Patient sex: M
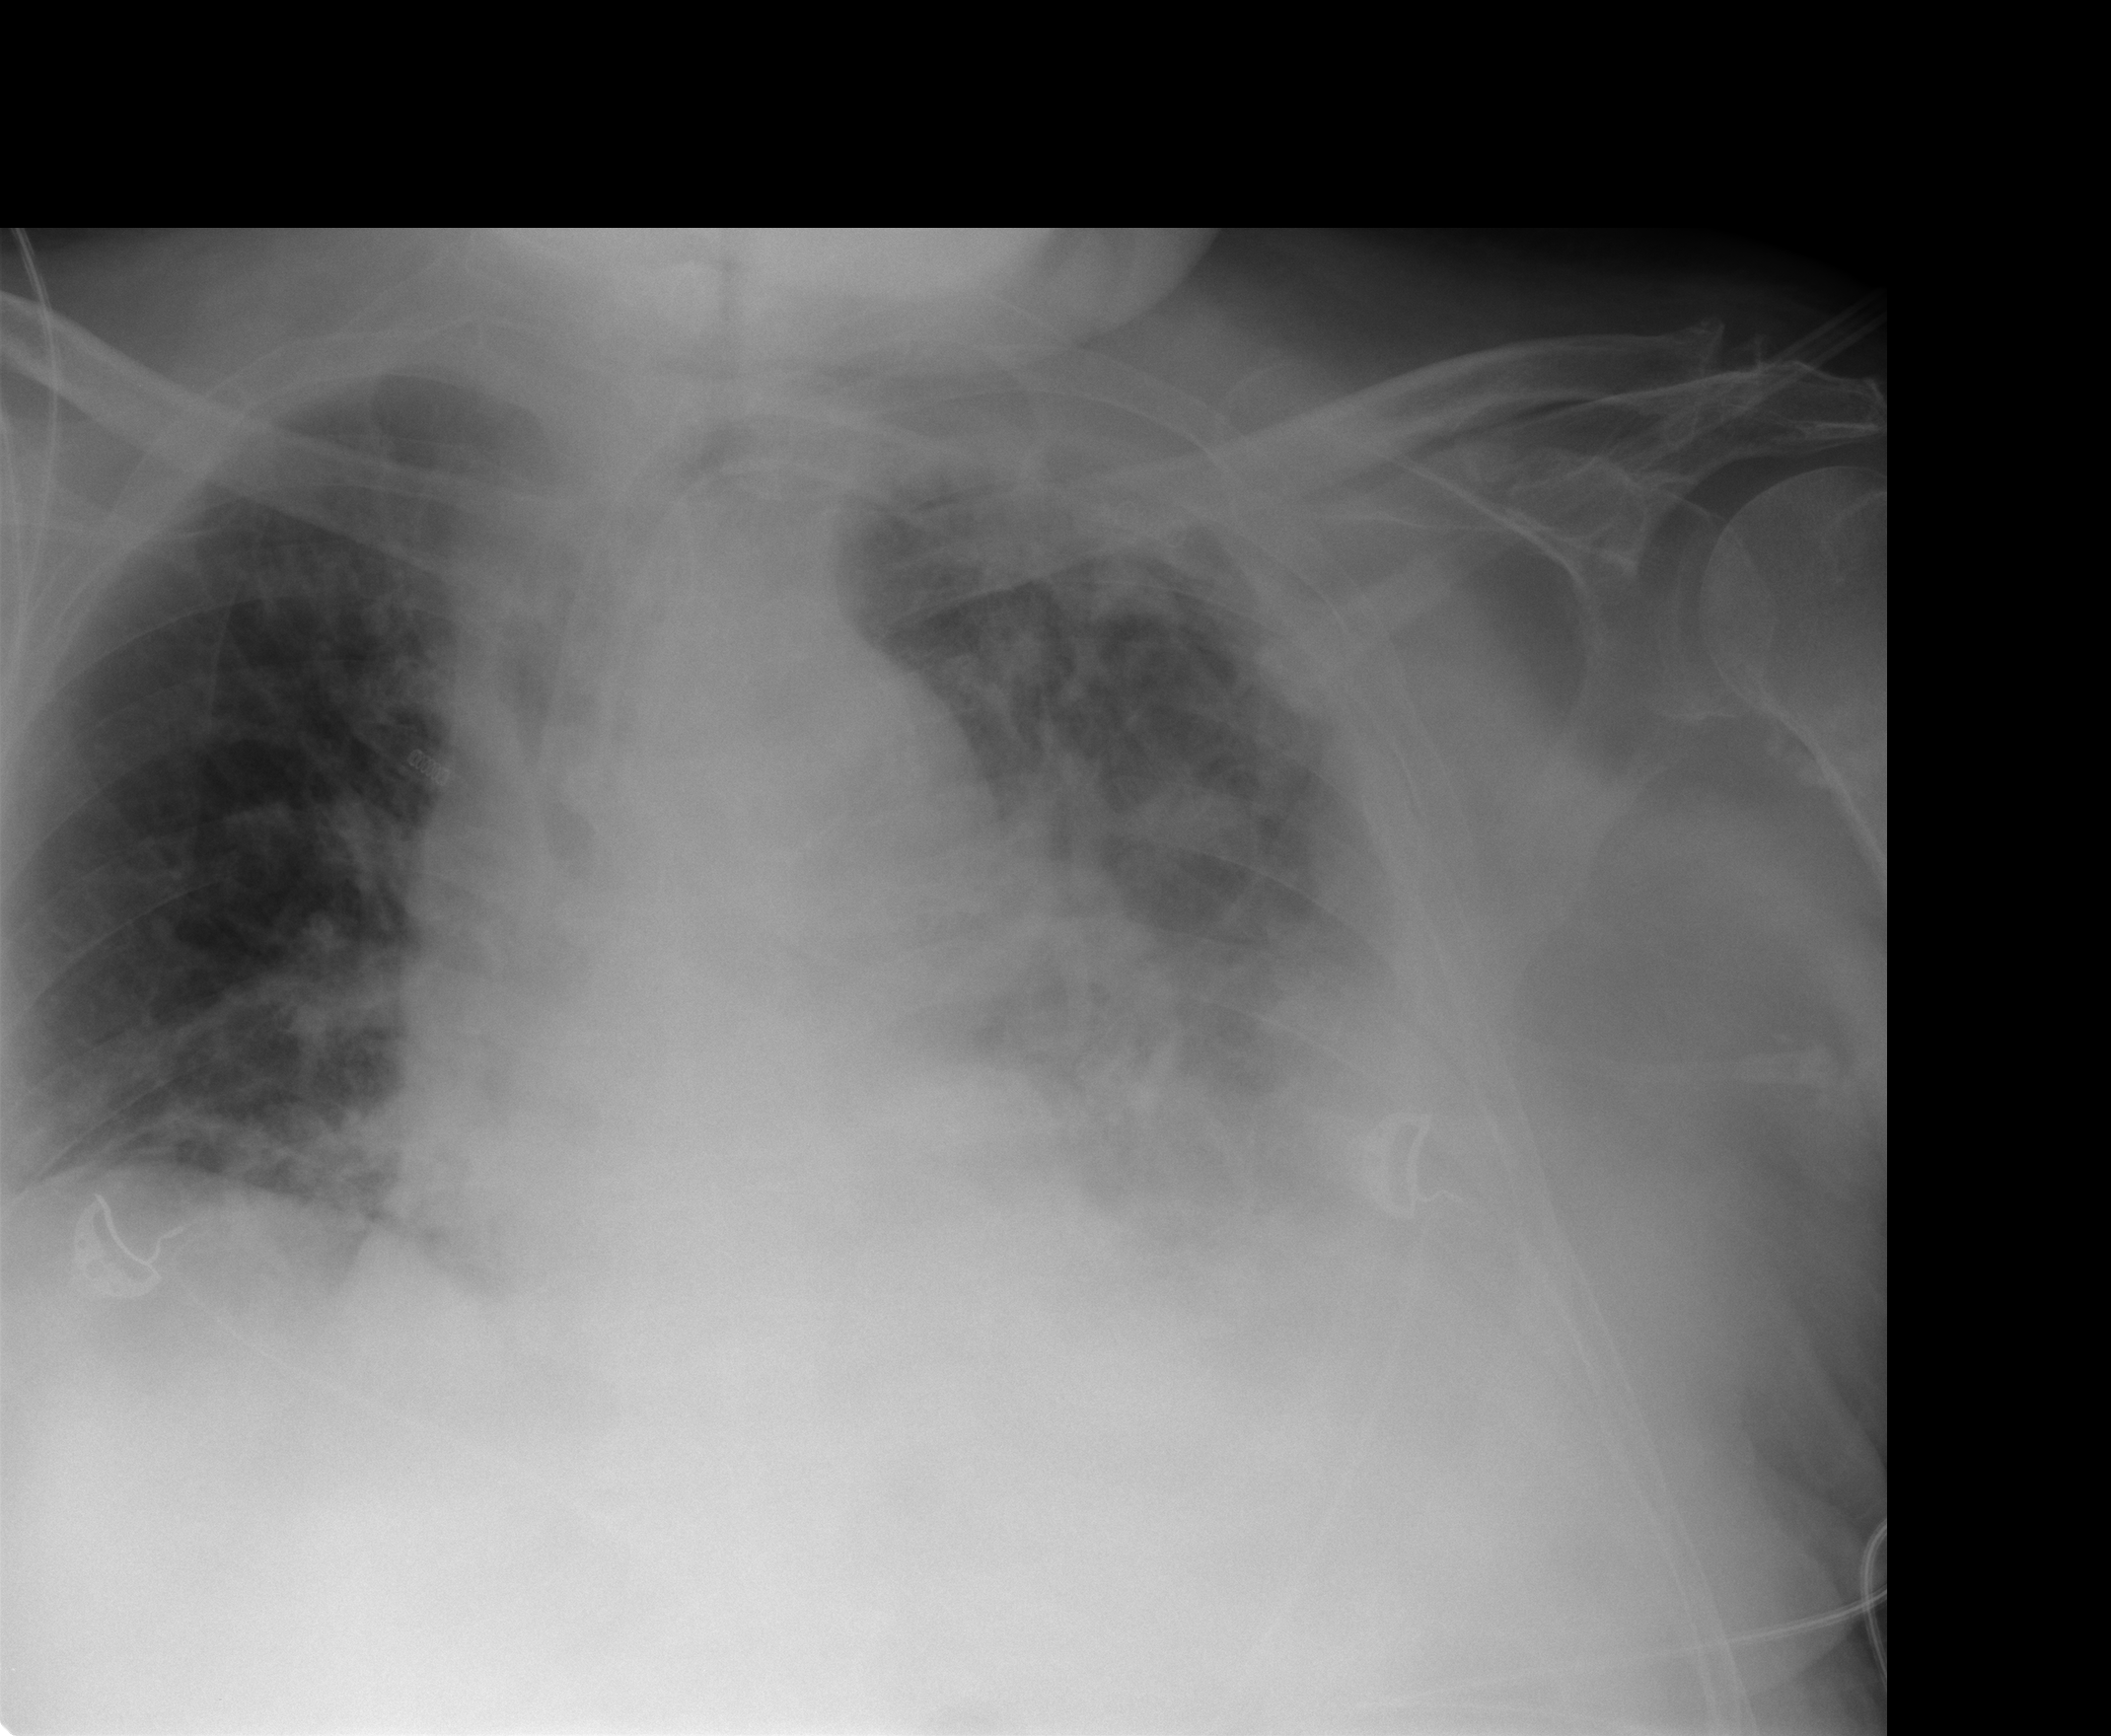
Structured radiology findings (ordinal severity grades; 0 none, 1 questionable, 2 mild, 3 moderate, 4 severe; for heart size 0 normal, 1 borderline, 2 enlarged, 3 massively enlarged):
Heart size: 0
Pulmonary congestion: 2
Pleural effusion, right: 0
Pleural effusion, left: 3
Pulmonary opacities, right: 2
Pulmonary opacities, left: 2
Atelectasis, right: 2
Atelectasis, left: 3